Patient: sex M, age 51
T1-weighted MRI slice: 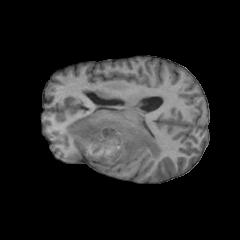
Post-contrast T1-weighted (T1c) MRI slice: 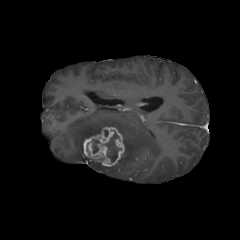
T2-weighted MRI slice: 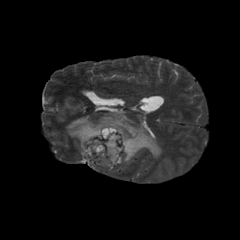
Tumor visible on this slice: yes
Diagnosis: Glioblastoma, IDH-wildtype
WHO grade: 4